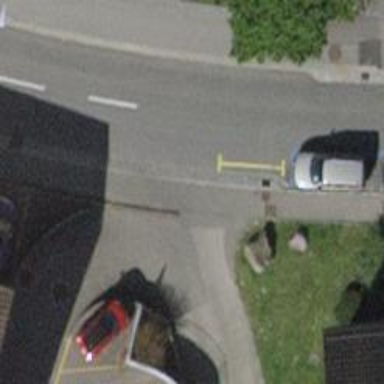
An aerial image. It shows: Unmarked crossing with traffic calming table.